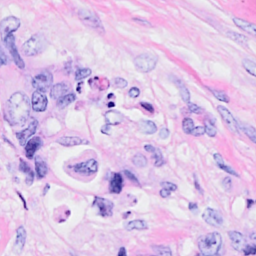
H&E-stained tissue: Breast